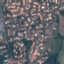
Land use / land cover class: Residential